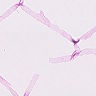
Metastatic tissue present: no